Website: bh-photo
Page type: customer-info-address
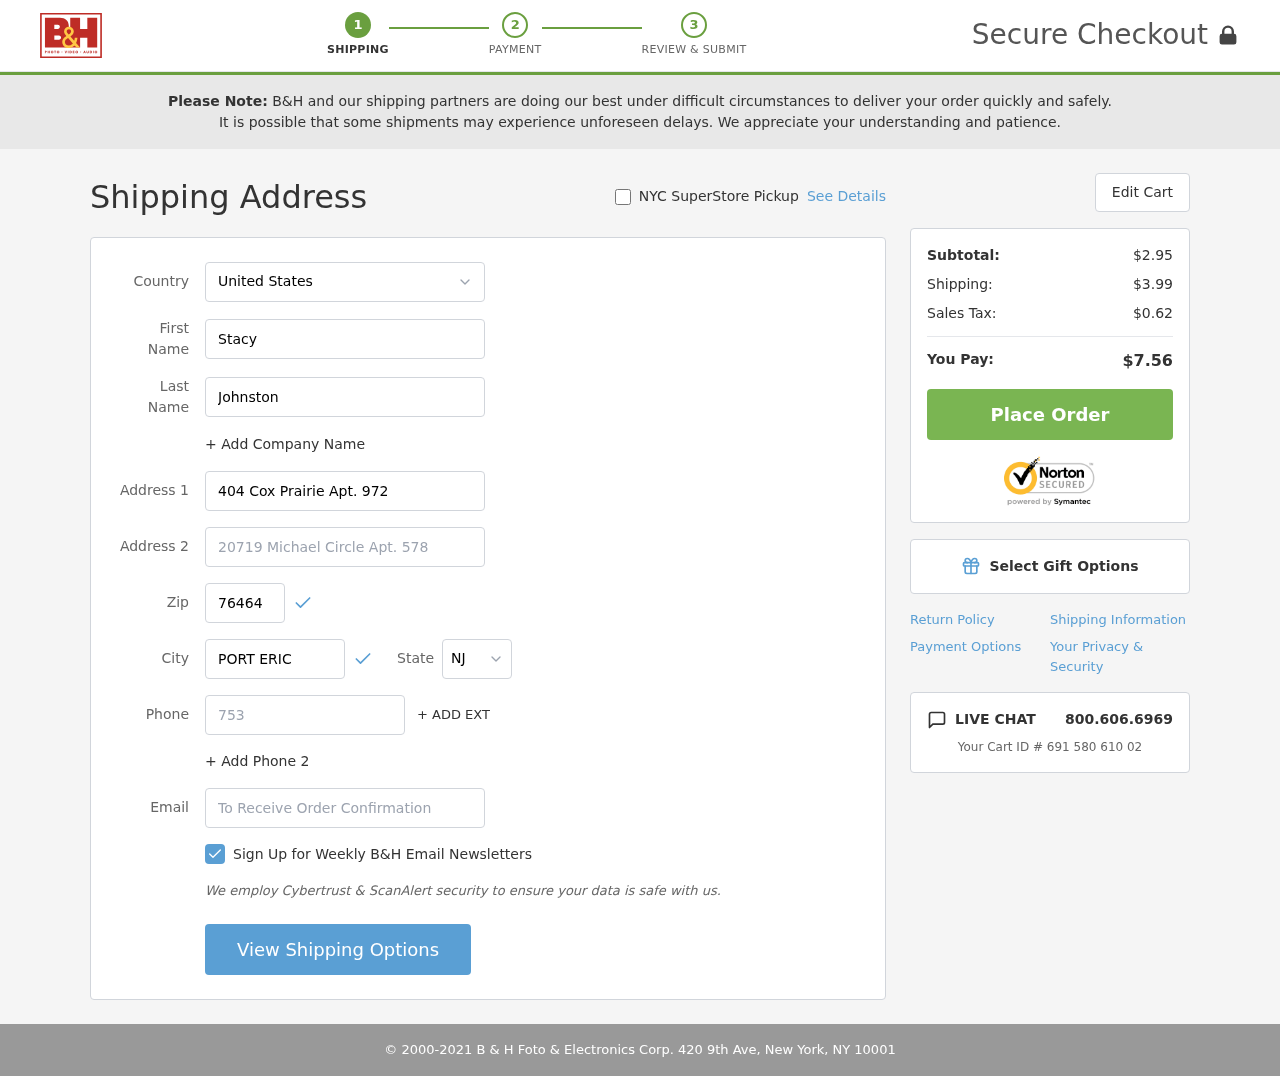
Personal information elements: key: PII_CITY
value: Port Eric
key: PII_COUNTRY
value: United States
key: PII_EMAIL
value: stacy_johnston@hotmail.com
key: PII_FIRSTNAME
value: Stacy
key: PII_LASTNAME
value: Johnston
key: PII_PHONE
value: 7535364743
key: PII_POSTCODE
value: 76464
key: PII_STATE_ABBR
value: NJ
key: PII_STREET
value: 404 Cox Prairie Apt. 972
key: PII_STREET2
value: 20719 Michael Circle Apt. 578
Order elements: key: ORDER_SUBTOTAL
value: $2.95
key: ORDER_SHIPPING_COST
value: $3.99
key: ORDER_TAX
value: $0.62
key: ORDER_TOTAL
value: $7.56
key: ORDER_ID
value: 691 580 610 02